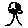
Label: tree